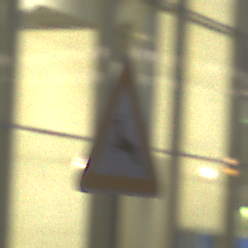
Verkehrszeichen: WildwechselRechts
Umgebung: Outdoor, Urban
Tageszeit: Night
Wetter: PartlyCloudy
Licht: Artificial
Jahreszeit: NotSpecified
Kontrast: HighContrast